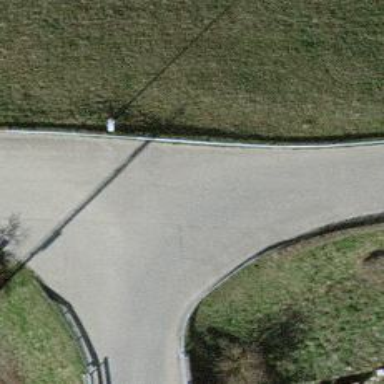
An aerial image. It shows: Unclassified road with paved surface.